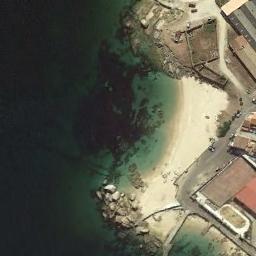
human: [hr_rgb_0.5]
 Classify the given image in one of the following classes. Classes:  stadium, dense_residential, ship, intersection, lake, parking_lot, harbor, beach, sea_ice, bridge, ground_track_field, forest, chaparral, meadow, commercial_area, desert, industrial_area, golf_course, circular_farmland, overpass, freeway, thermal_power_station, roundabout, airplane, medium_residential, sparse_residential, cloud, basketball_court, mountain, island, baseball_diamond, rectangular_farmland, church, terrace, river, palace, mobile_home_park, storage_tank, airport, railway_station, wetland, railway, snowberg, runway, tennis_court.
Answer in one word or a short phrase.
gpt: beach